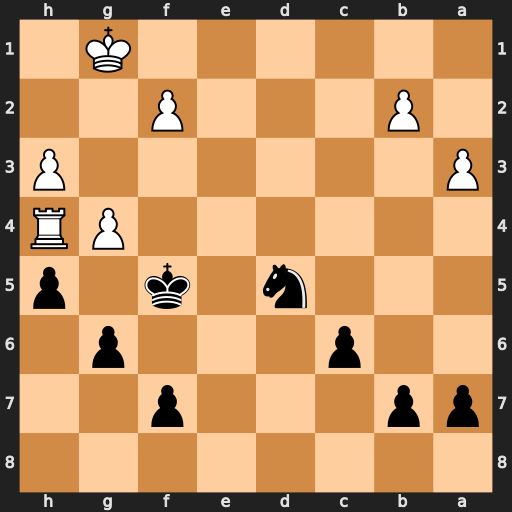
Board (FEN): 8/pp3p2/2p3p1/3n1k1p/6PR/P6P/1P3P2/6K1
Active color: b
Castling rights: -
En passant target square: -
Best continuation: Kg5 gxh5 Kxh4 h6 Nf6